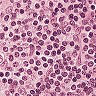
Metastatic tissue present: no